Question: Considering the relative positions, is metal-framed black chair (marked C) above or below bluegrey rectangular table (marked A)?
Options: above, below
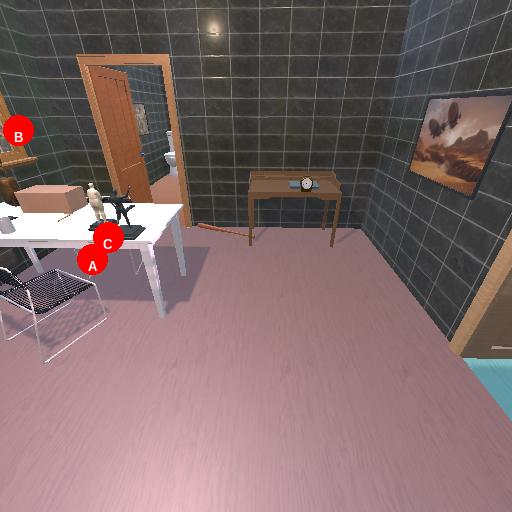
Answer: above